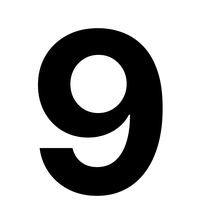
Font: Inter_Bold